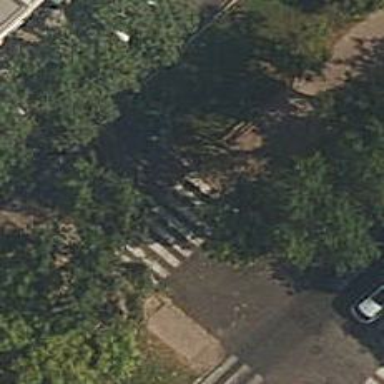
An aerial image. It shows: Zebra crossing on the road.